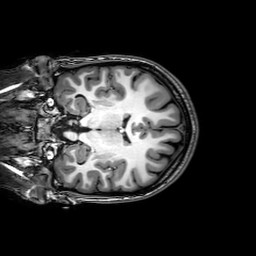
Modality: T1w
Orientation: coronal
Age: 22
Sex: female
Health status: healthy
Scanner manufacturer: philips
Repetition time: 0.008261 s
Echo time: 0.00379 s